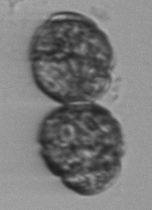
Label: Margalefidinium